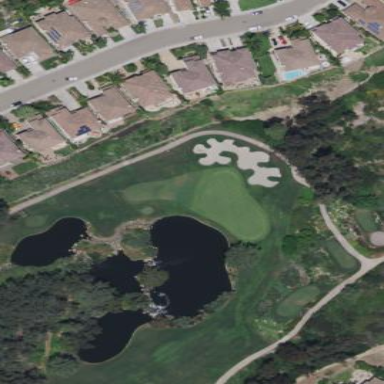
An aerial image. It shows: Water hazard on golf course.